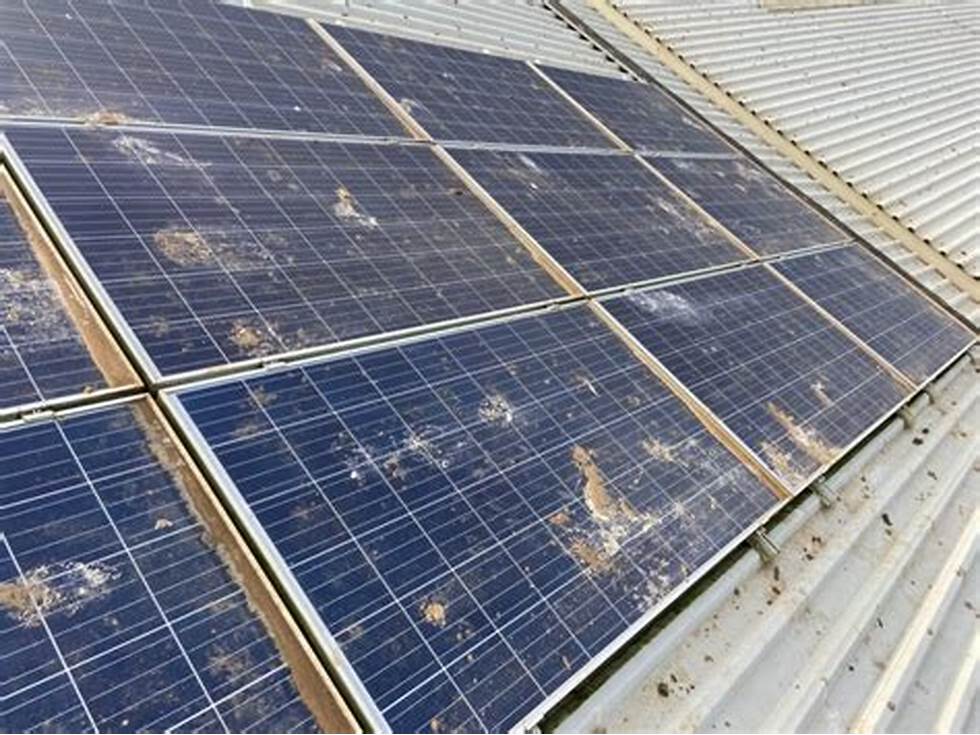
Label: Bird-drop